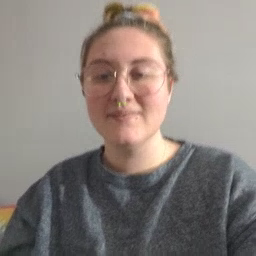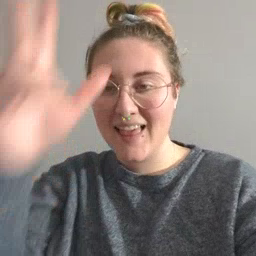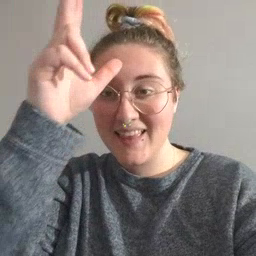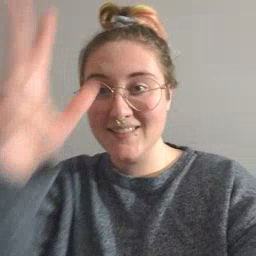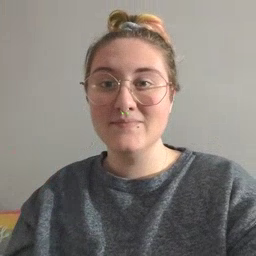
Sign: hen